Question: So I am trying to display the image that a user has selected and uploaded to Firebase Database. I have this snippet of code that displays their username, a label, and their profile image. Here is is a screenshot of where I am getting the error. I have looked at other forms about this error but have tried to apply it and still getting the same issue. Thank you for the suggestions of how to fix this in advance!
[
<URL>
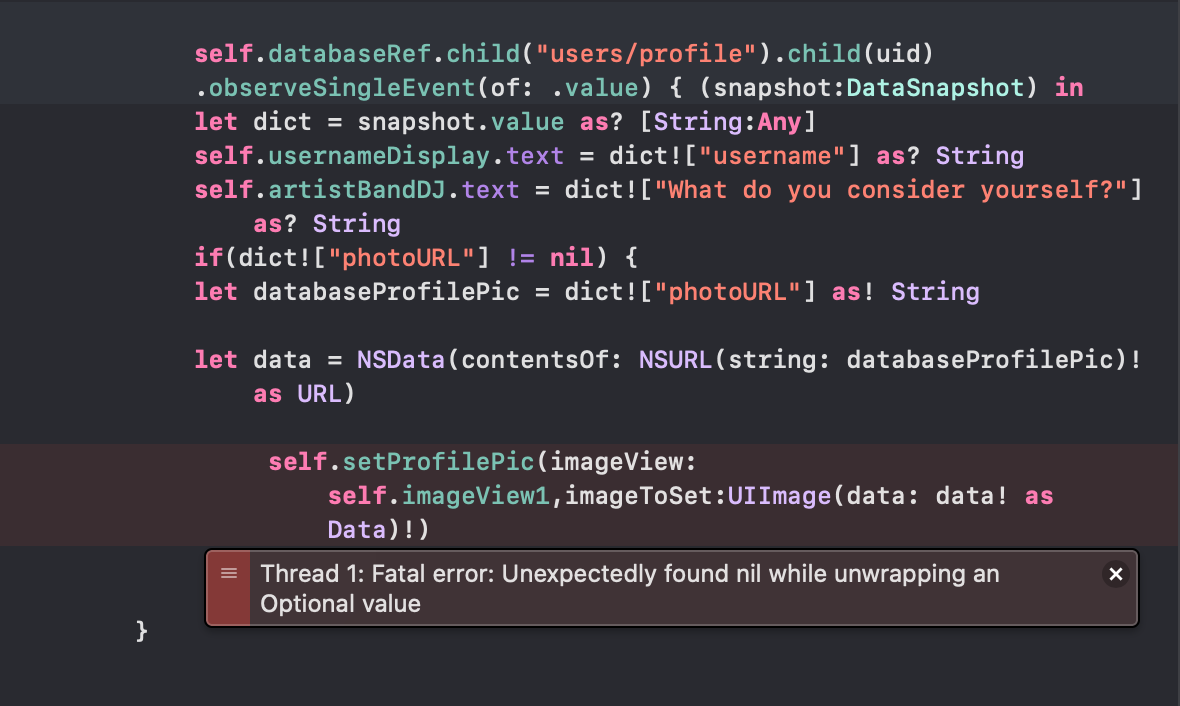
Answer: Well it seems most likely that 'data' is nil and so 'UIImage()' is not being created. You can test it and throw an error, if appropriate:
'''
enum DataError: Error {
case noData
}
guard let data = NSData(contentsOf: NSURL(string: databaseProfilePic)!) else {
print("Could not create valid NSData from databaseProfilePic")
throw DataError.noData
}
'''
If you don't like 'guard' then you may consider assigning in an 'if'.
'''
if let data = NSData(contentsOf: NSURL(string: databaseProfilePic)!) {
self.setProfilePic(imageView:self.imageView1, imageToSet:UIImage(data: data as Data)!)
}
'''
I'd be looking at checking the URL 'databaseProfilePic' and the results of getting that URL.